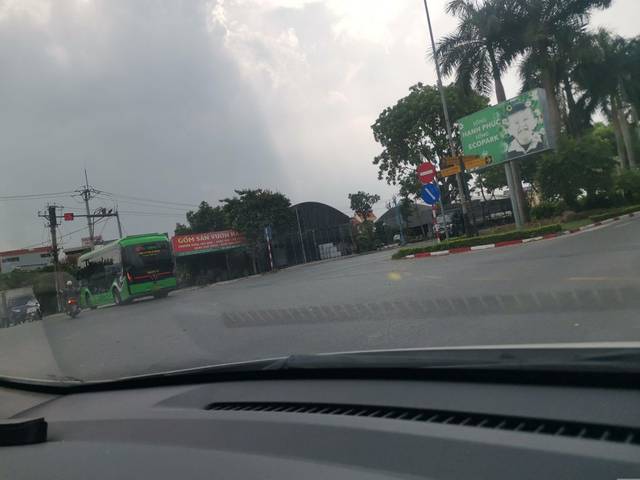
Region: Vietnam
Coordinates: 20.984, 105.925